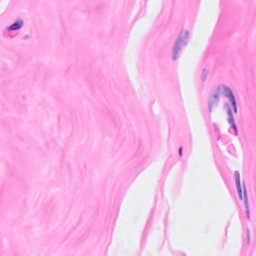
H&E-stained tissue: Breast